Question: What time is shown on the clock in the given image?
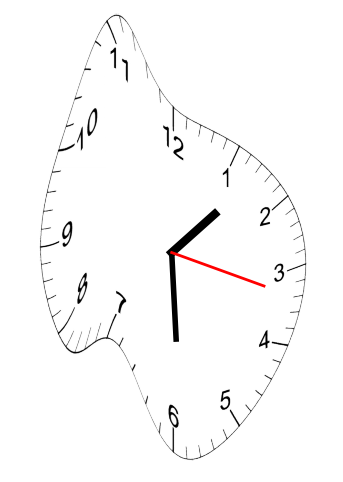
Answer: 01:29:17